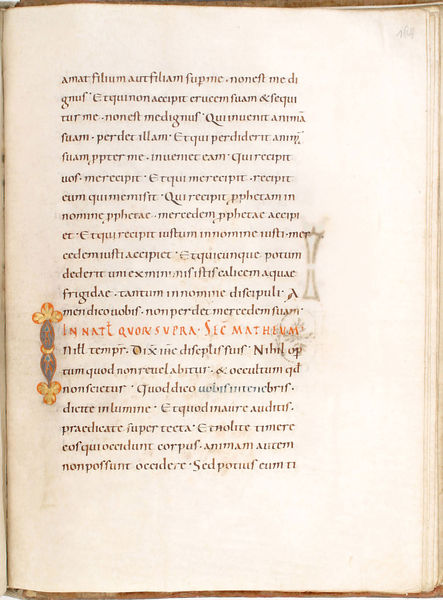
Titel: Gerocodex, Perikopenbuch
Institution: Darmstadt, Hessische Landesbibliothek
Schlagwörter: blau, feder, weiß, gelb, blume, bunt, schwarz, zeichnung, rot, bibel, gold, blatt, schrift, papier, verzierung, buch, initialen, seite, text, buchstaben, initiale, stempel, buchseite, pergament, mittelalter, sohn, handschrift, testament, latein, buchmalerei, mittealter, majuskel, codex, kodex, weißpapier, karolingische minuskel, 164, inital, fders, gerokodeyx, gerokodex